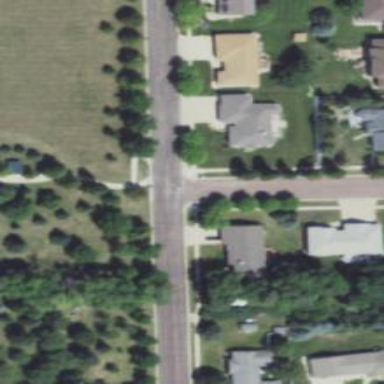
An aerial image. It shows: Smooth asphalt road in residential area.